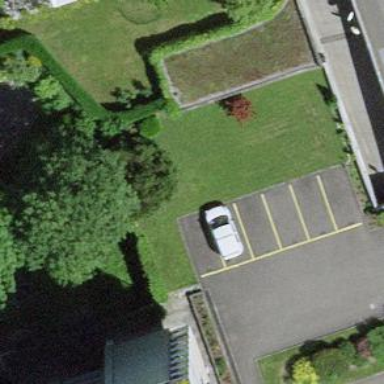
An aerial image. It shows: Parking available on the street side.